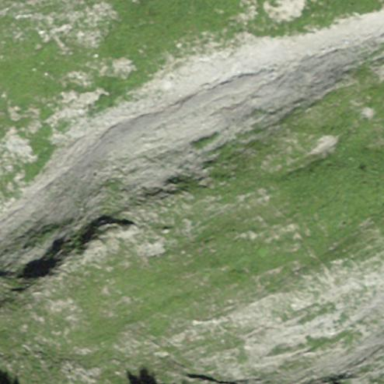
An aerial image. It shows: Natural scree.